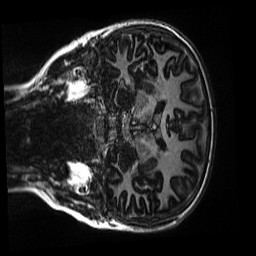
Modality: MP2RAGE
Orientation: coronal
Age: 9
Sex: male
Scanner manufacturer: siemens
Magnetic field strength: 3 T
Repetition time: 4 s
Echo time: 0.00303 s